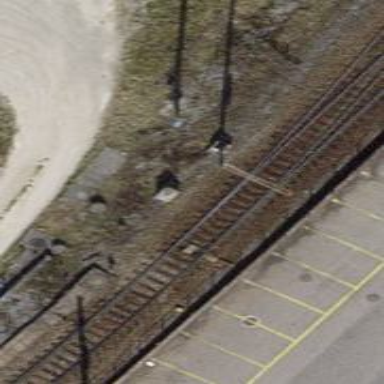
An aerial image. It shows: Rail yard with electrified contact lines for the railway.